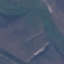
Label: Pasture